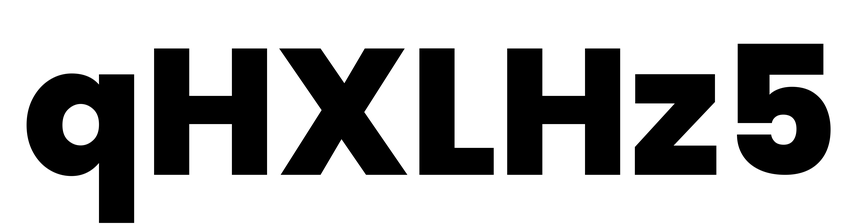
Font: Poppins-ExtraBold